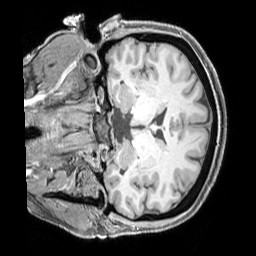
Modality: T1w
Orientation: coronal
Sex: female
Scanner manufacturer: siemens
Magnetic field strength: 3 T
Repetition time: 2.3 s
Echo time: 0.00226 s